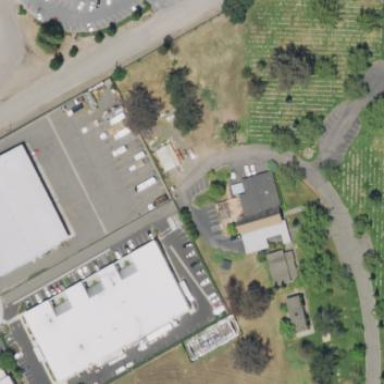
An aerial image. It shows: Cemetery.